Question: I am trying to use MATLAB to import a WAV file and create the type of diagram shown below. I am basically trying to pull frequency information and plot it according to decibels. Here is the code I am working with, but it doesn't seem to pull the frequency information correctly:
'''
[x fs]=wavread('filename.wav');
dt=1/fs;%% time interval
X=fft(x);
df=1/(length(x)*dt); %% frequency interval
f=(1:length(X))*df;%% frequency vector
%% frequency domain plot, freq in hertz
figure
plot(f,abs(X))
'''

Please help! Thank you!
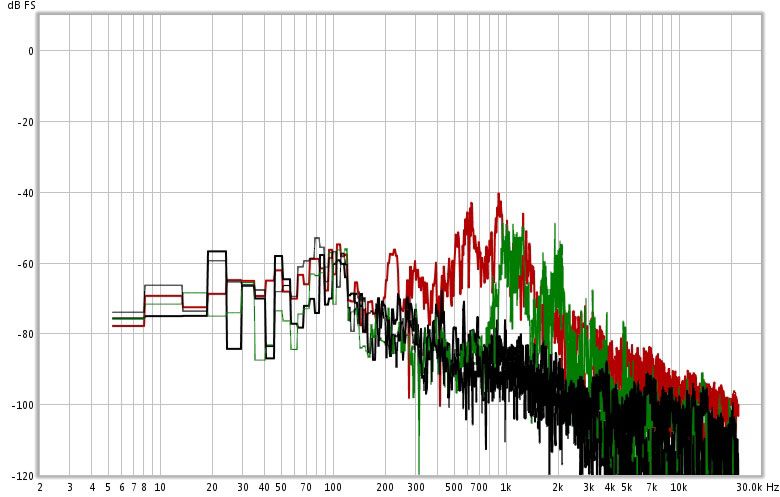
Answer: In your code "X" contains the waveform information, not the frequency information. To get the frequency information of the soundfile you could use the FFT function. I use this (more elaborate, but still simple) code for what you want to do:
'''
[FileName,PathName]=uigetfile('*.wav');
[y, Fs, nbits] = wavread(fullfile(PathName,FileName));
length_y=length(y);
NFFT = 2^nextpow2(length_y); % Next power of 2 from length of y
fft_y=fft(y,NFFT)/length_y;
f = Fs/2*linspace(0,1,NFFT/2+1);
semilogy(f,abs(fft_y(1:length(f))));
title('Single-Sided Amplitude Spectrum of y(t)')
xlabel('Frequency (Hz)')
ylabel('|Y(f)|')
'''
I hope this is useful to you. The plot will not be in steps like the one you have shown, but that can also be achieved - using the "stairs" plot function.